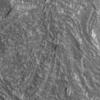
Label: not_dusty